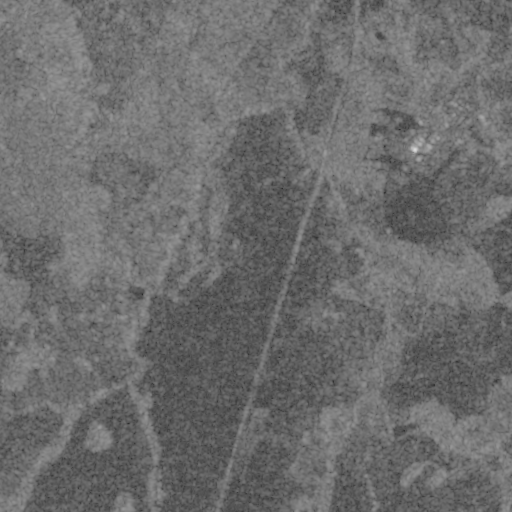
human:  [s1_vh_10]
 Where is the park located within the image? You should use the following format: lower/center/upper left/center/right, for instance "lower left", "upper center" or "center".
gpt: The park is located in the upper right of the image.
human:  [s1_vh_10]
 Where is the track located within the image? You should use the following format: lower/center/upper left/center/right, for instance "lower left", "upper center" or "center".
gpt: The track is located in the upper right of the image.
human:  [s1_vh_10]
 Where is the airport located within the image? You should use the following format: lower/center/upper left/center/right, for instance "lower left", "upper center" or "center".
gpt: There is no airport in the image.

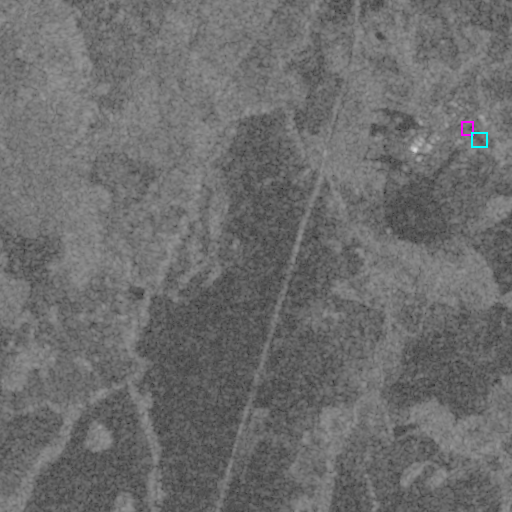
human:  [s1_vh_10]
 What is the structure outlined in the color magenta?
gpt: The structure outlined in magenta is a park.
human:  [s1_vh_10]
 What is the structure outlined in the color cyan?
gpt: The structure outlined in cyan is a track.
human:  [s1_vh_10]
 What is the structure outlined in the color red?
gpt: There is no red outline.